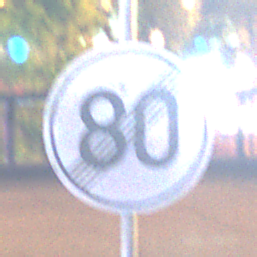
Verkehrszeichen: EndeGeschwindigkeit80
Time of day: Night
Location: Outdoor (Urban)
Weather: PartlyCloudy
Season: NotSpecified
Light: Natural